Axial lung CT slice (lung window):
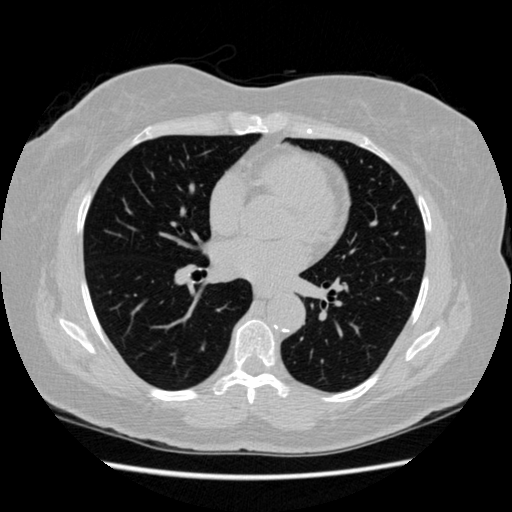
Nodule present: no